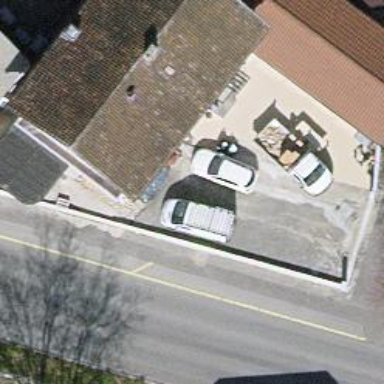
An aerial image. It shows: Pub.